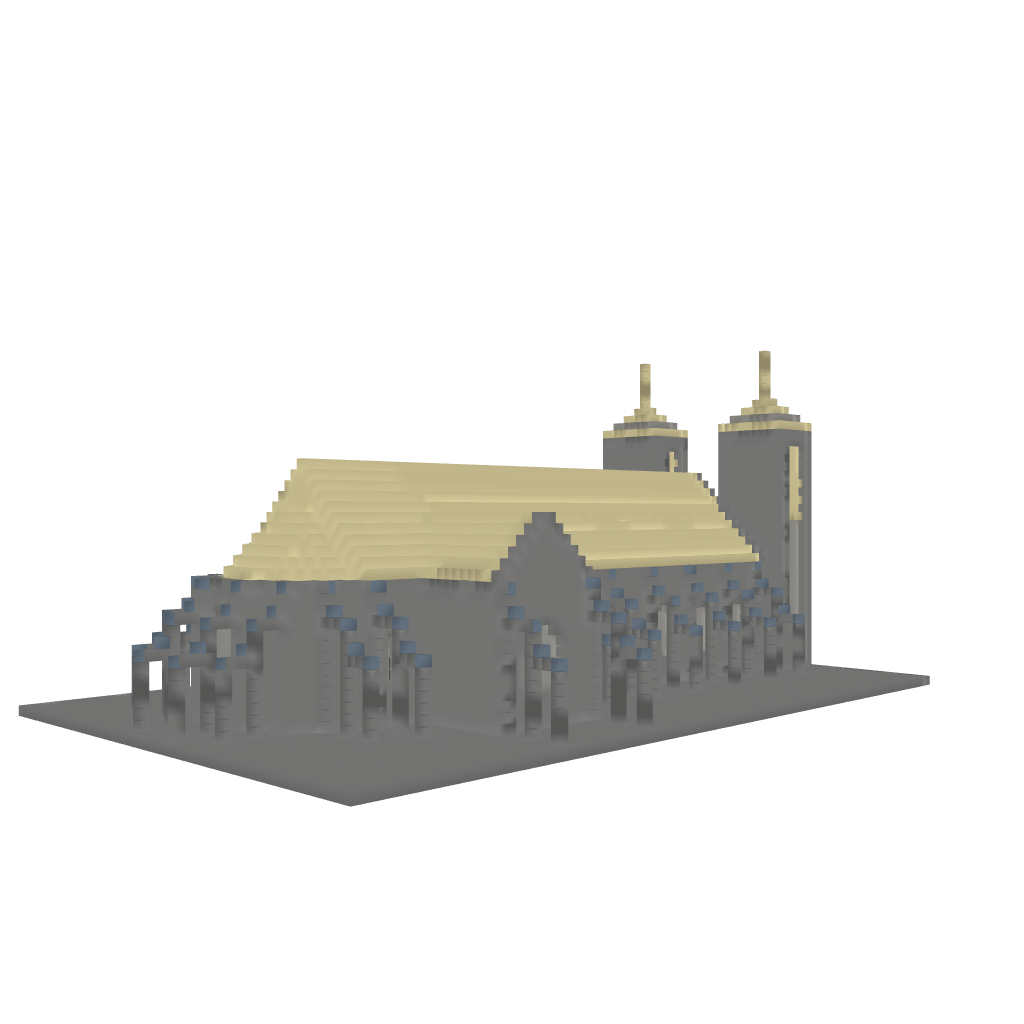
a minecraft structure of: cathedral